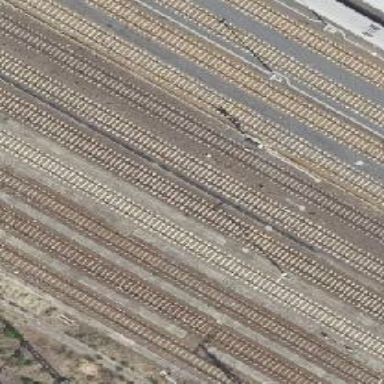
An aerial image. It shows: Railway signal.